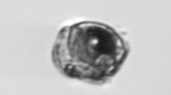
Label: Proterythropsis